Aerial crown-view tile of a tropical tree (Barro Colorado Island, Panama), acquired 20241112:
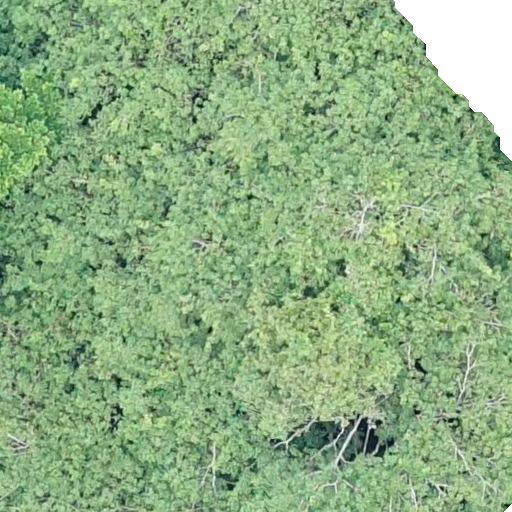
Species: Hura crepitans
GBIF accepted scientific name: Hura crepitans
Crown area: 534.819 m²